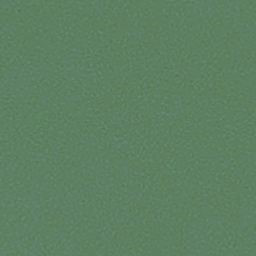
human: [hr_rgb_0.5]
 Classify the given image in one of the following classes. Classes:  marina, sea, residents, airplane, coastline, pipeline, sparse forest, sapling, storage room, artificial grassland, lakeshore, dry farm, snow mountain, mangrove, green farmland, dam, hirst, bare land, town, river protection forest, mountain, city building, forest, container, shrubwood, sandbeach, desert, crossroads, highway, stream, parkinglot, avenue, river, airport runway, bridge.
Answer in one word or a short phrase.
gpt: sea